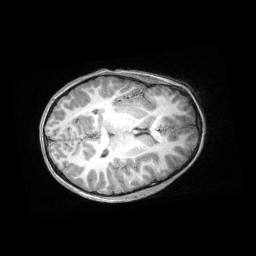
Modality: T1w
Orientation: axial
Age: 11
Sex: male
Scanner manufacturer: siemens
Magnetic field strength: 3 T
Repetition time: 2.4 s
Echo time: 0.00308 s